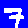
Digit: 7